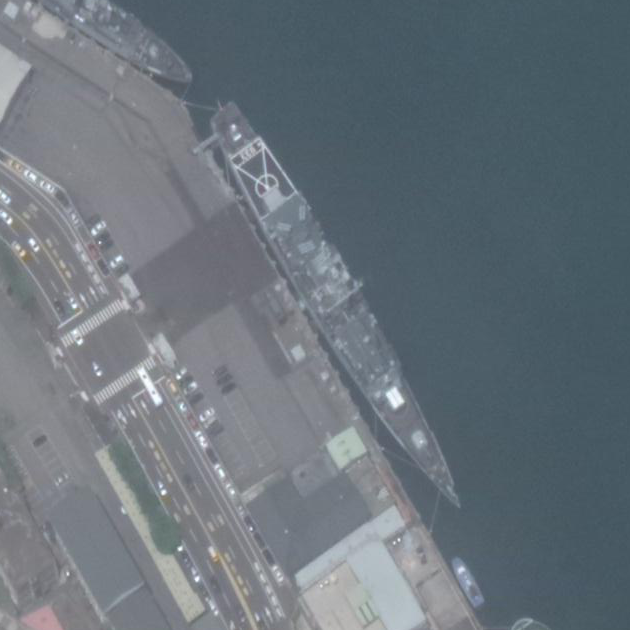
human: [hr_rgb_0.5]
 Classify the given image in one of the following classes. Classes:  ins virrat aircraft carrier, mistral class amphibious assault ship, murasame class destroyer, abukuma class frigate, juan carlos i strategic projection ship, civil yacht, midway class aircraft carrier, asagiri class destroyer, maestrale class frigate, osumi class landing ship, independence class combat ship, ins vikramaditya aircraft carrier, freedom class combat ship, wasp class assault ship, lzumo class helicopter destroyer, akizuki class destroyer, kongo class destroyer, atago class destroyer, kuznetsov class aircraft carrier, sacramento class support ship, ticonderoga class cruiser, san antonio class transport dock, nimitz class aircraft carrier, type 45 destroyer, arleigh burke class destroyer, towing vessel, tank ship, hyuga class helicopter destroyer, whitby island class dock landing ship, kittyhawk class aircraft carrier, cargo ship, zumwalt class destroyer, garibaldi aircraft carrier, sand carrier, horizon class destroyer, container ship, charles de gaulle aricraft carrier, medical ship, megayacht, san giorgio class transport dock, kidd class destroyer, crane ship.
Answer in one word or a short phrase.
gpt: Kidd class destroyer